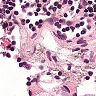
Metastatic tissue present: no